Field crop: maize
Growth stage: 2
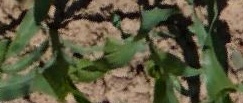
Species: maize